Interaction volume radius: 5 \u00c5
Interaction volume height: 15 \u00c5
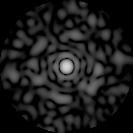
Disorder parameter: 0.8579